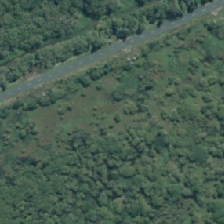
Land cover: lake_pond